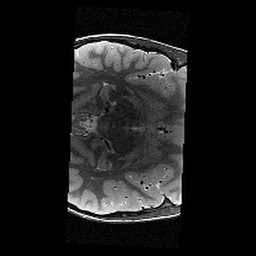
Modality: T2w
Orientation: axial
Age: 11
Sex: male
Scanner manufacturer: siemens
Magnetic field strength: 3 T
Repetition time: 9.23 s
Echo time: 0.067 s